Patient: sex F, age 60
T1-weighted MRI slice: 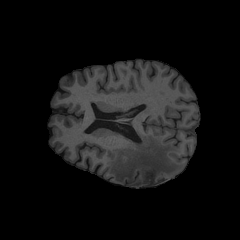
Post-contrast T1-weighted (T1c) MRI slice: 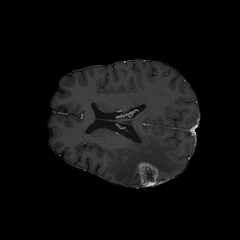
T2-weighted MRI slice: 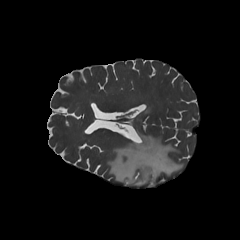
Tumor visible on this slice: yes
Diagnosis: Glioblastoma, IDH-wildtype
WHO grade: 4